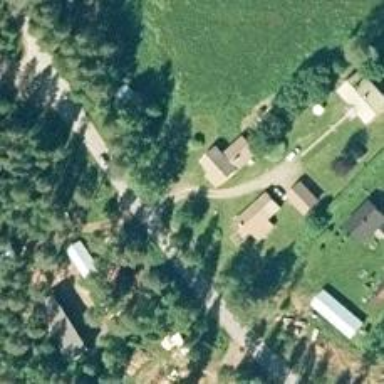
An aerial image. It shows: Driveway.